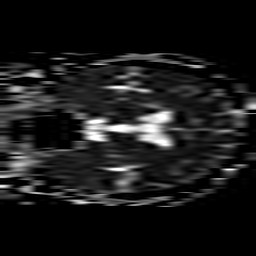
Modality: ADC
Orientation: coronal
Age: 37
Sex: male
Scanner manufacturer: philips
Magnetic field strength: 3 T
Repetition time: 3.08 s
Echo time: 0.076 s